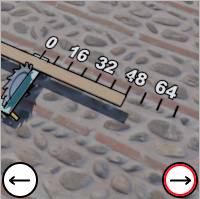
Task: length
Answer: 48
First scale value: 16.0